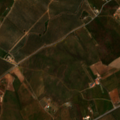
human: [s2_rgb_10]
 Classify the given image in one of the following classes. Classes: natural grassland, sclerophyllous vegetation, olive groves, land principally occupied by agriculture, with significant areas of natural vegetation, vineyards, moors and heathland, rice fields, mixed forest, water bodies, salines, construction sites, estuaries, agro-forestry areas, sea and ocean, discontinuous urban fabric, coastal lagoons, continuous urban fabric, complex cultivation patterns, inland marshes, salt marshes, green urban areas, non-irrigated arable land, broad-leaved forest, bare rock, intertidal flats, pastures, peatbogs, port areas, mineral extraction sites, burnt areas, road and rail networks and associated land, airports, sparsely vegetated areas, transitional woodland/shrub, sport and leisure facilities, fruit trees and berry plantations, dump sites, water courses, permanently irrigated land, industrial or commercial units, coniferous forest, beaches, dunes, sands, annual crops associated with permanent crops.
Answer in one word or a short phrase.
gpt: continuous urban fabric